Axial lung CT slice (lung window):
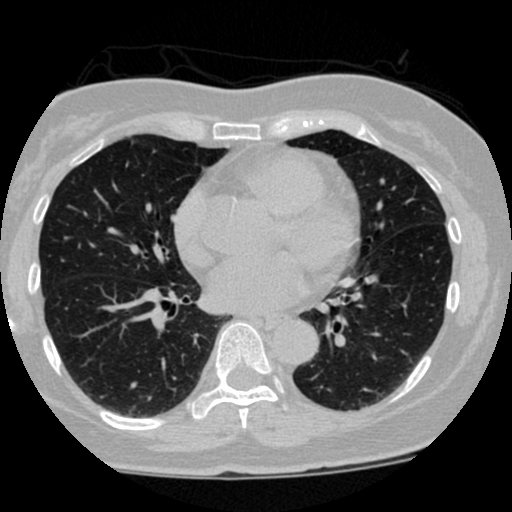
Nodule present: no